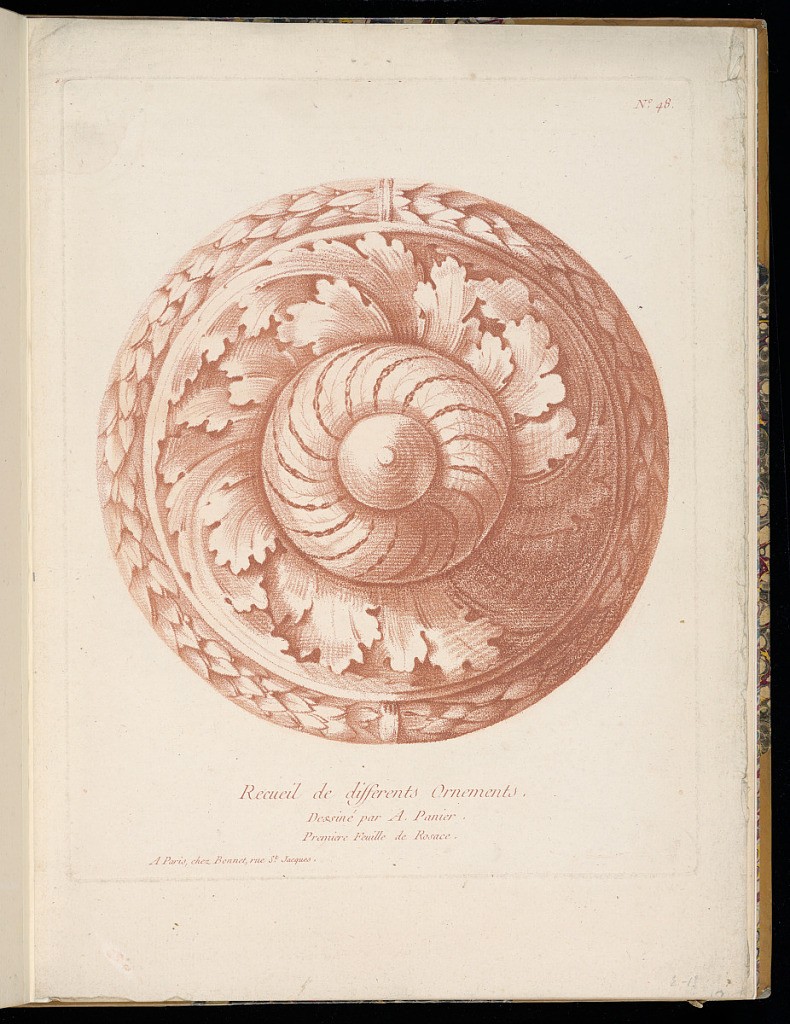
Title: Ornamental Rosette Design
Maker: A. Panier, French, active 18th century
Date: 1772-1793
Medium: Crayon-manner engraving with red ink on paper
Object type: Print
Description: Design for a rosette with four bands of ornament. The print is engraved in red ink (sanguine) crayon manner. The plate is titled and numbered.